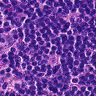
Metastatic tissue present: no